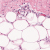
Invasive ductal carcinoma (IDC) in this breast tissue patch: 0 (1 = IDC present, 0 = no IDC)